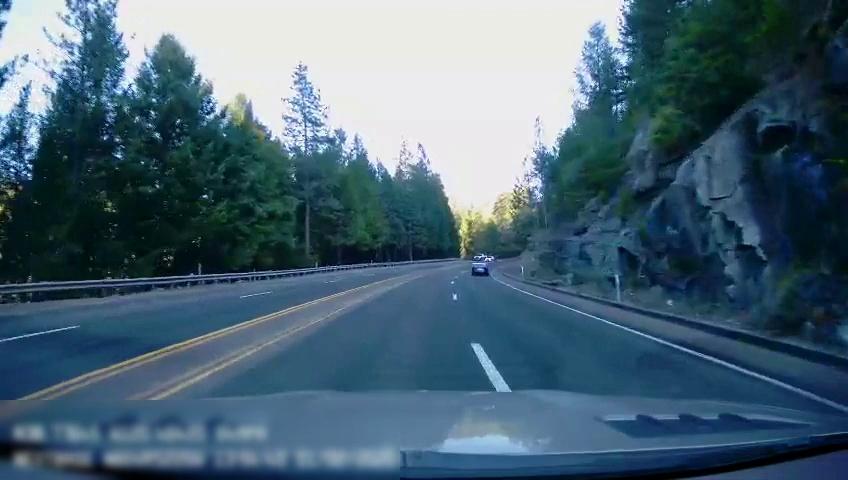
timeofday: Day
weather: Sunny
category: Drivable Space
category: Vehicles | SUV
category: Vehicles | Car
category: Lanes | Opposite Lane
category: Lanes | Alternate Lane
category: Lanes | Current Lane
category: Lanes | Opposite Lane
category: Lanes | Current Lane
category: Lanes | Alternate Lane
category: Lanes | Opposite Lane